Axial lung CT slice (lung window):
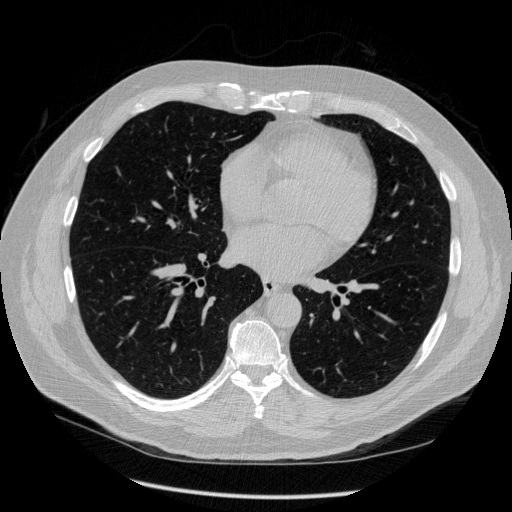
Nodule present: no